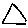
Label: triangle